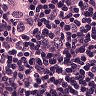
Metastatic tissue present: yes